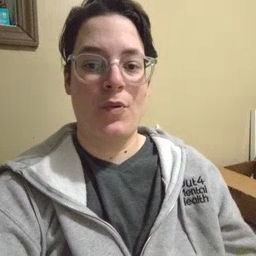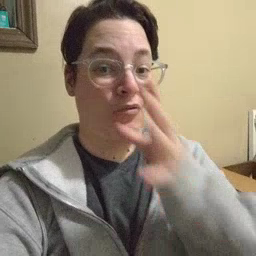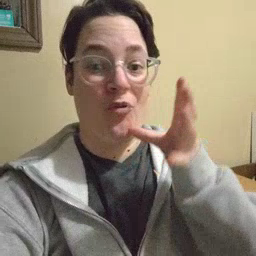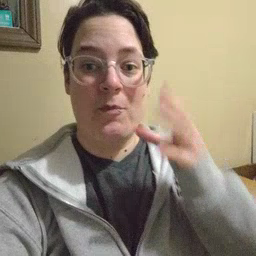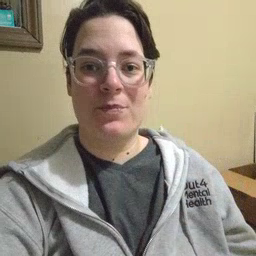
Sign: farm